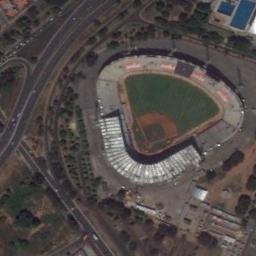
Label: stadium